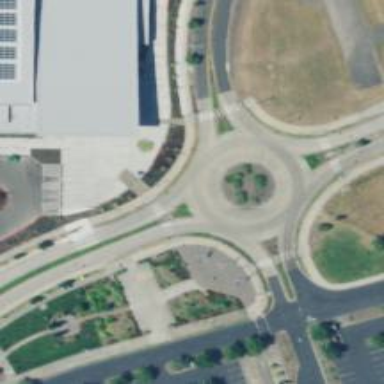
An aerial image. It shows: Crossing on path.